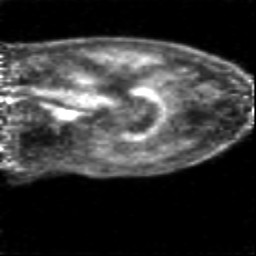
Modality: PET
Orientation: sagittal
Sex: male
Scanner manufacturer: siemens